Question: I have an excel table that looks sort of like this:

I need a way to automatically alternate the row colors. As it stands right now, I have a large list of data that looks like that, but with no grouping.
What I would like is for excel to check the color of the row below a given row, and if that row contains "End of Product", change the color accordingly, in order to demarcate different groups of events.
Thanks!
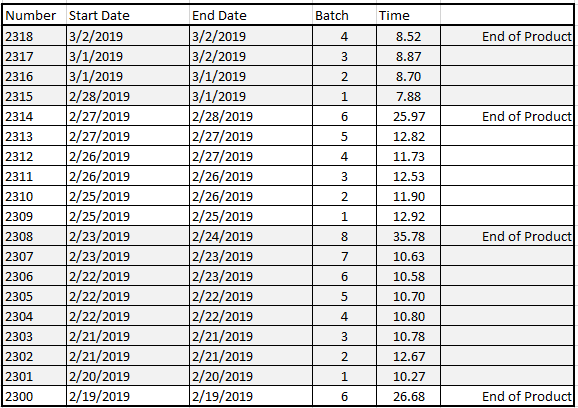
Answer: In conditional formatting use a formula as the rule.
Use this formula:
'''
=ISODD(COUNTIFS($F$1:$F1,"End of Product"))
'''
Pay attention to what is and what is not absolute.
Then apply it to your data range:
<URL>